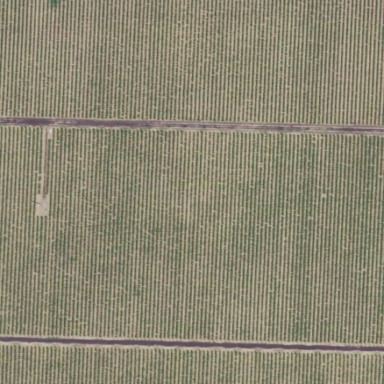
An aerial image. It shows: Vineyard with grape crops.